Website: walmart
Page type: gifting
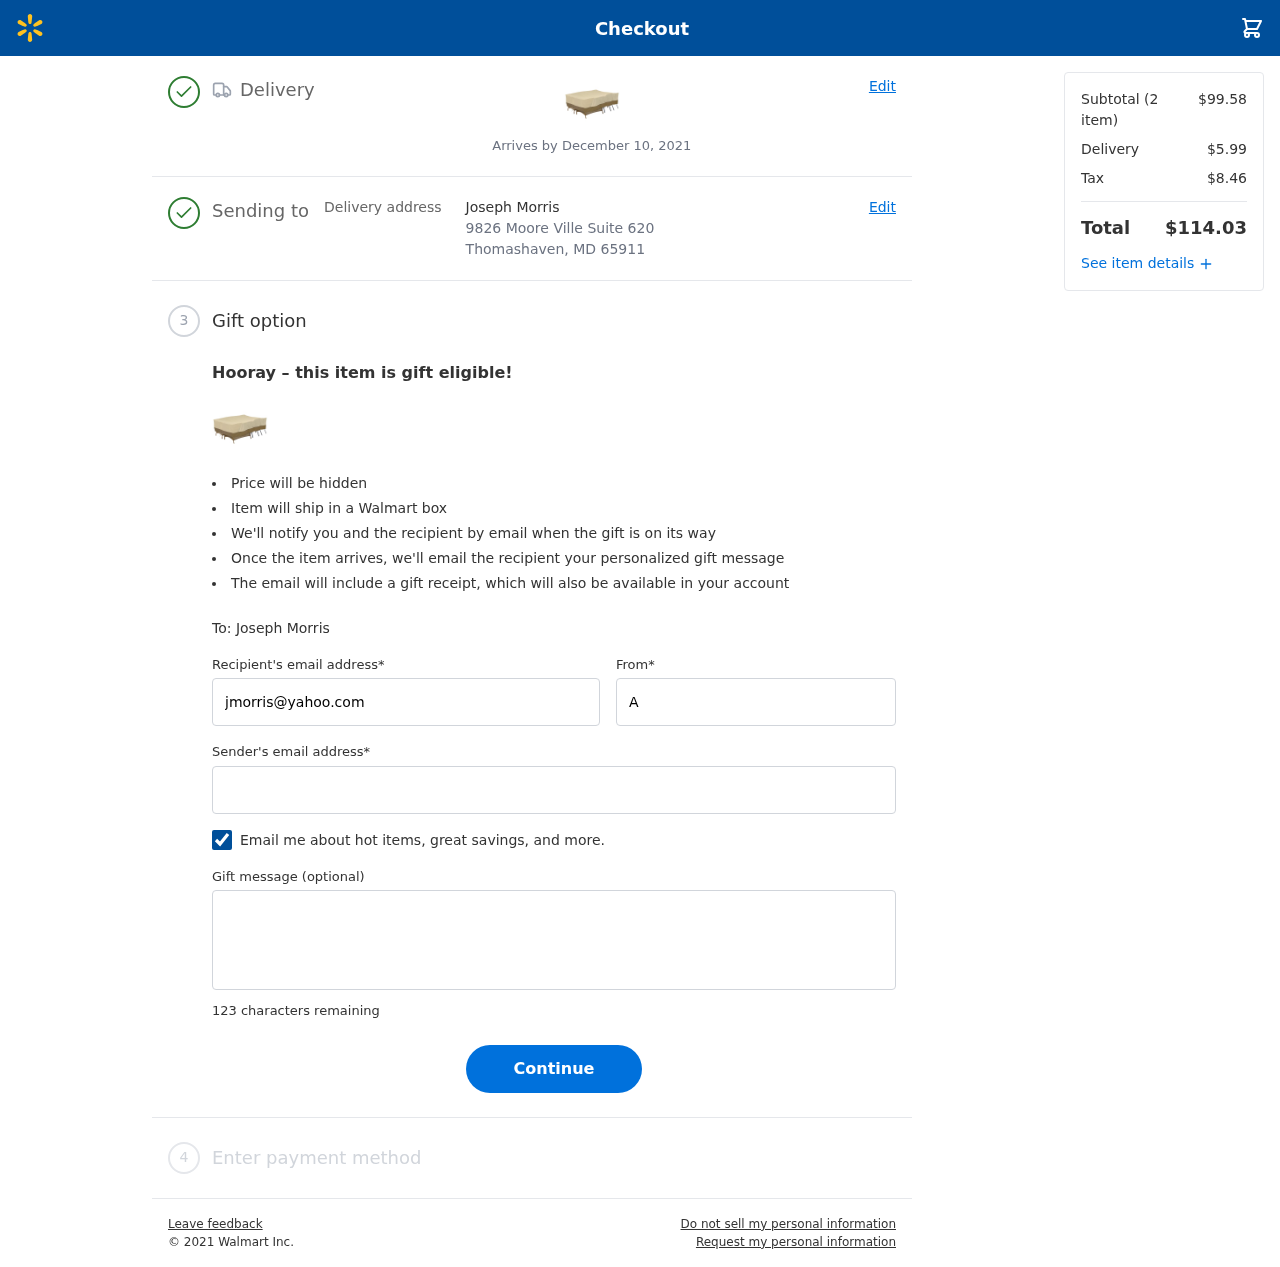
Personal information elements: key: PII_CITY_STATE_ZIP
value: Thomashaven, MD 65911
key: PII_EMAIL
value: amanda.wilson@hotmail.com
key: PII_FIRSTNAME
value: Amanda
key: PII_GIFT_EMAIL
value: jmorris@yahoo.com
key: PII_GIFT_FULLNAME
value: Joseph Morris
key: PII_GIFT_MESSAGE
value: Happy housewarming, Joseph! I thought you’d appreciate this cover to keep your patio furniture looking great all year round. Can’t wait to see you enjoy your new space!

Amanda
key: PII_STREET
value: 9826 Moore Ville Suite 620
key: PII_GIFT_FIRSTNAME
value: Joseph
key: PII_GIFT_LASTNAME
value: Morris
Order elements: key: ORDER_DELIVERY_DATE
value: Arrives by December 10, 2021
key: ORDER_NUM_ITEMS
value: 2
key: ORDER_SUBTOTAL
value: $99.58
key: ORDER_SHIPPING_COST
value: $5.99
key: ORDER_TAX
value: $8.46
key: ORDER_TOTAL
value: $114.03